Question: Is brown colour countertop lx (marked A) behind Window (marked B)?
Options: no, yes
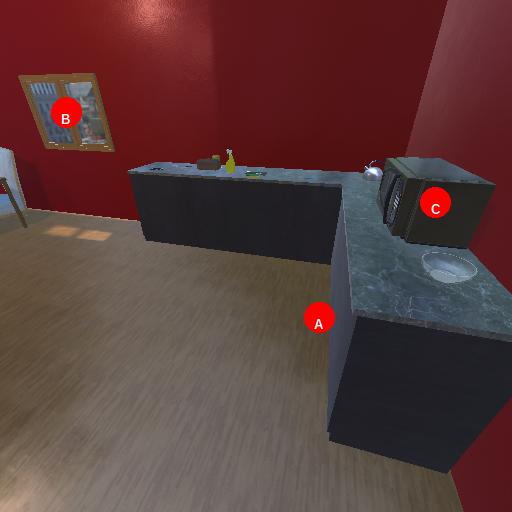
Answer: no